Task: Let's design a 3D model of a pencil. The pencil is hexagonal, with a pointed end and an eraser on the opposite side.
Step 106:
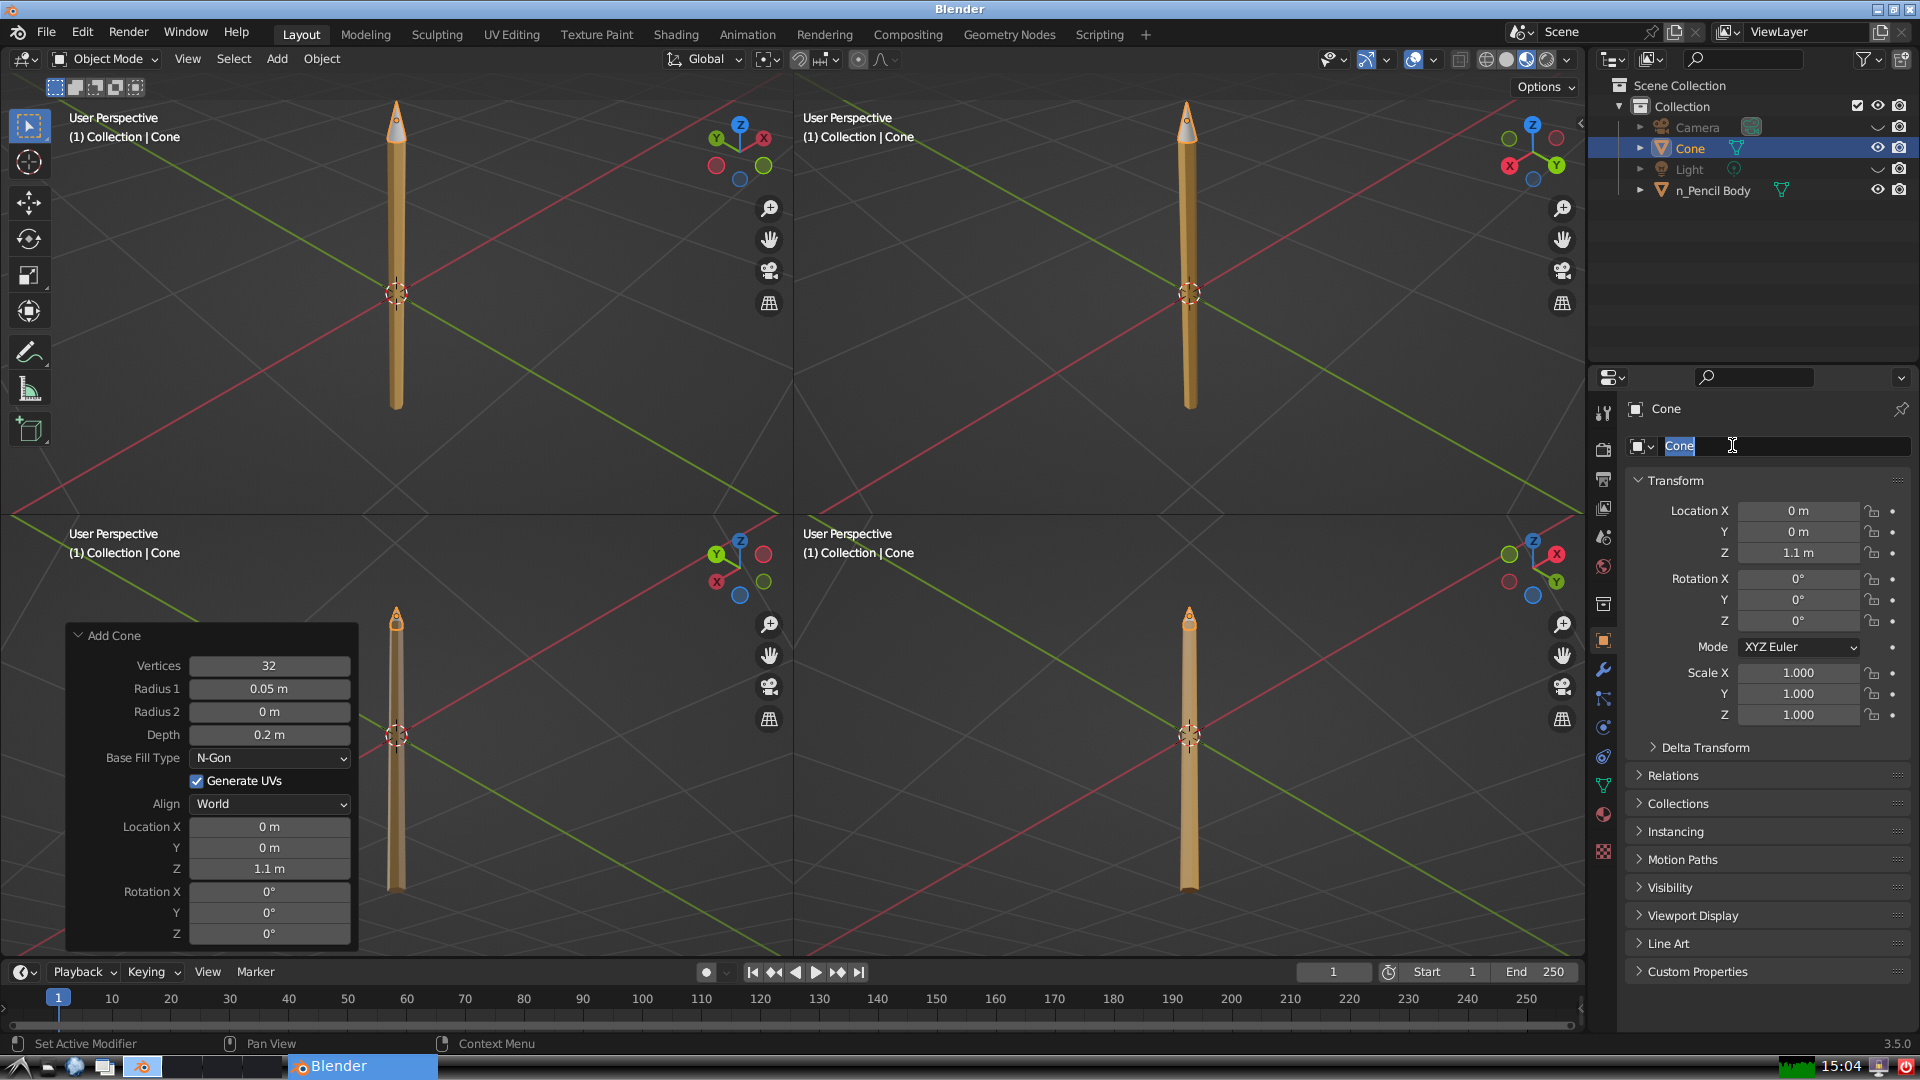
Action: input_text: n_Pencil Tip